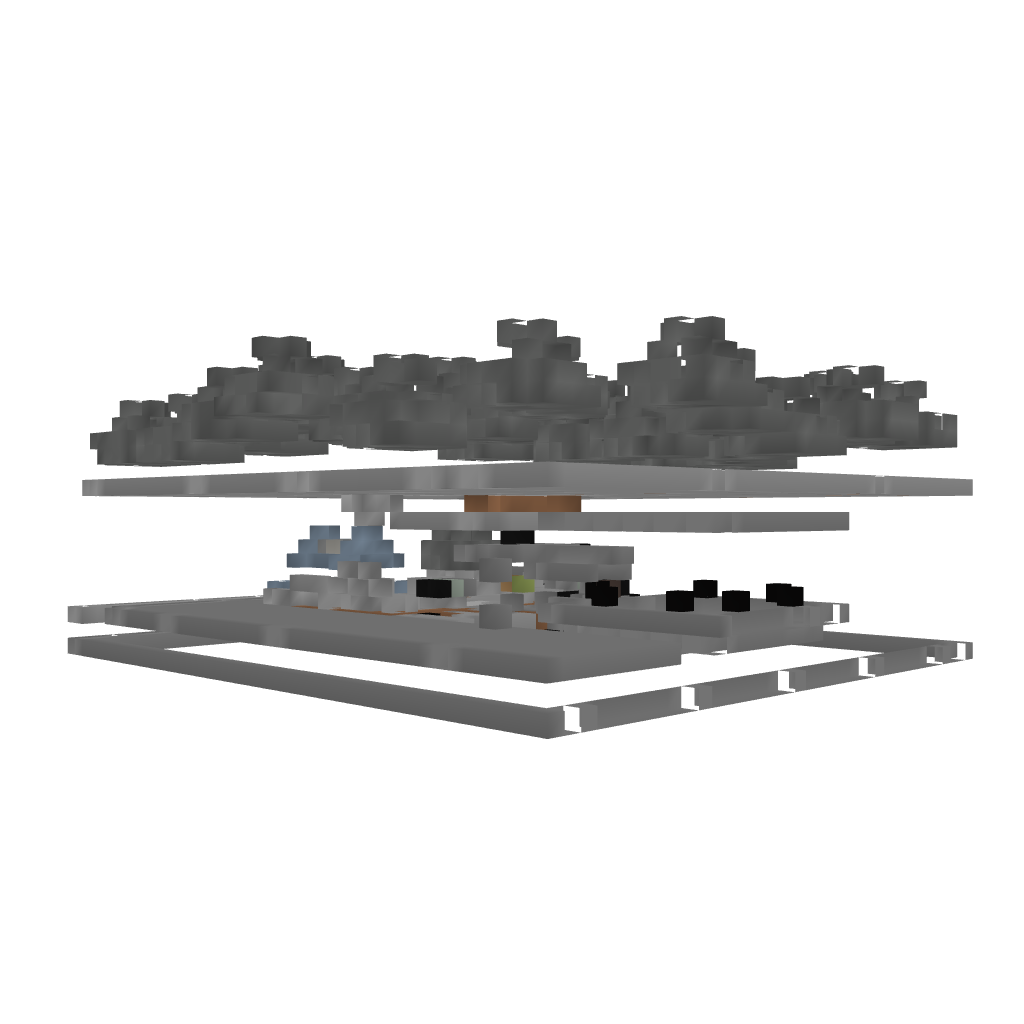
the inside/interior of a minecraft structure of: Secret Base entrance